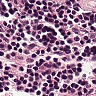
Metastatic tissue present: no